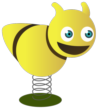
bee